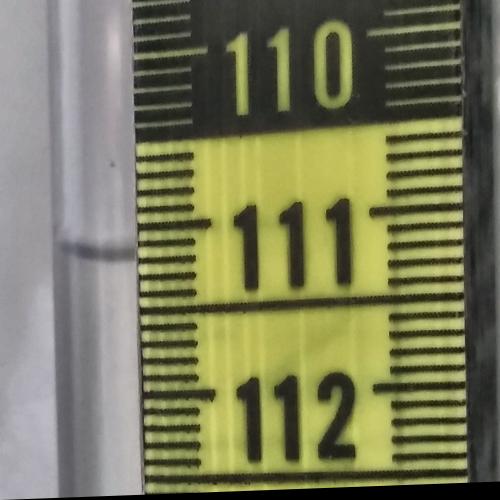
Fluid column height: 111.2 cm